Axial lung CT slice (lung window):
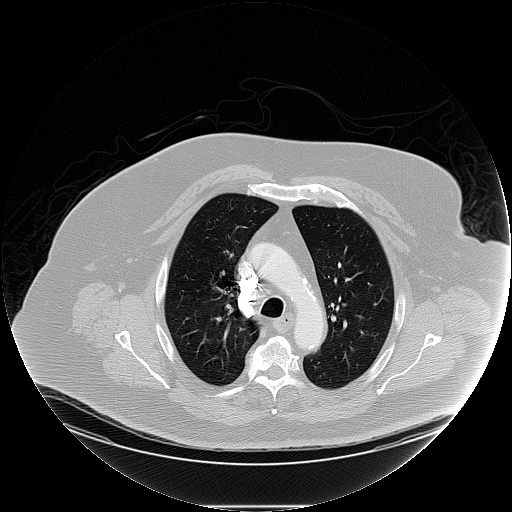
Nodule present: no